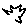
Label: star